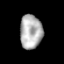
Tissue: prostate
Cell type: T cells
Senescence score: 0.3472
Nuclear area (px): 734
Mean DAPI intensity: 178.576